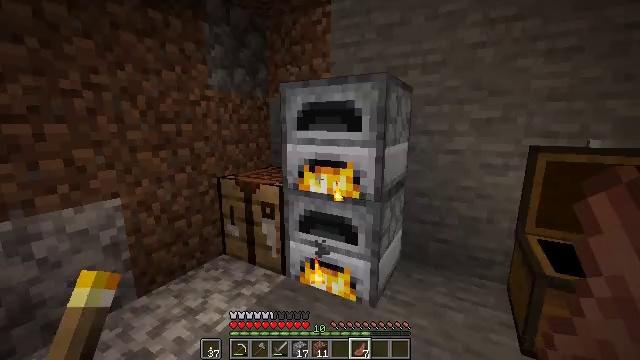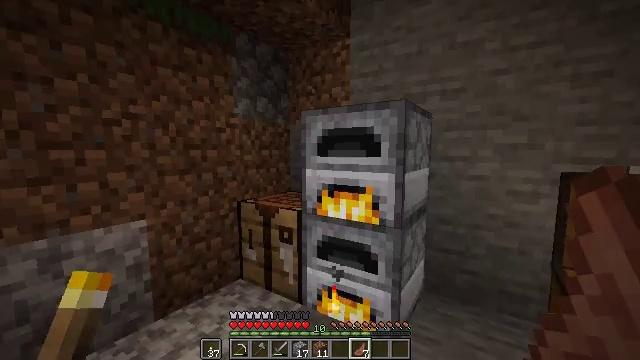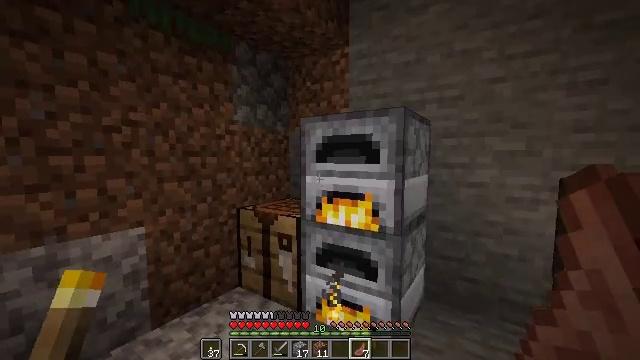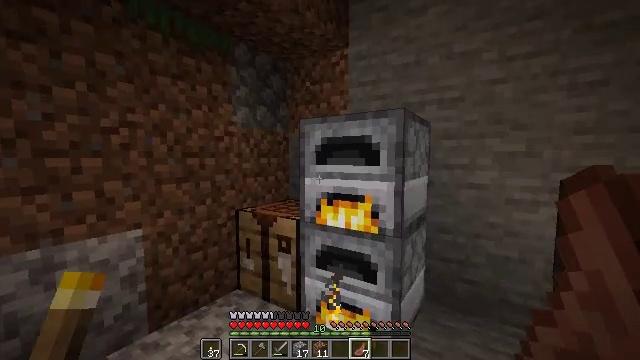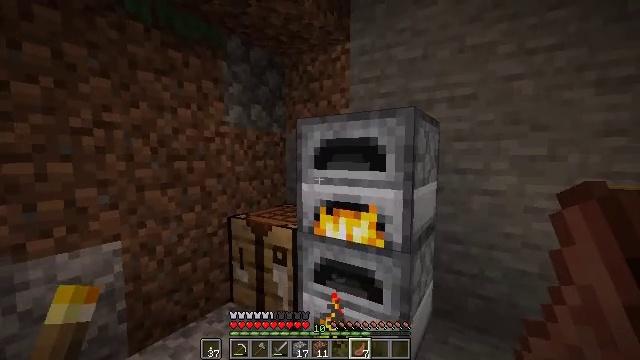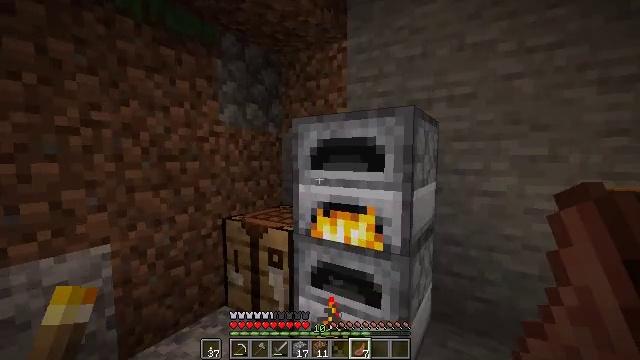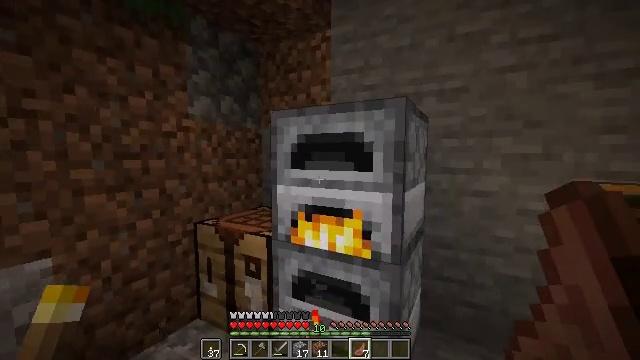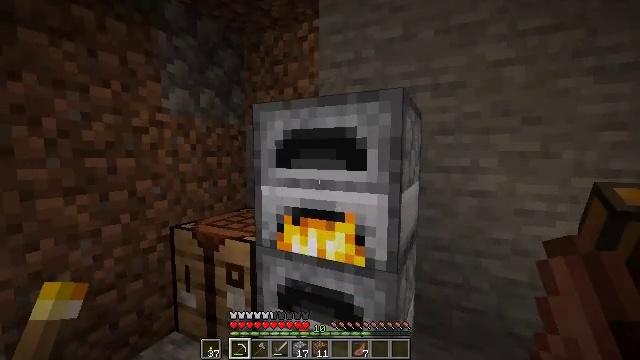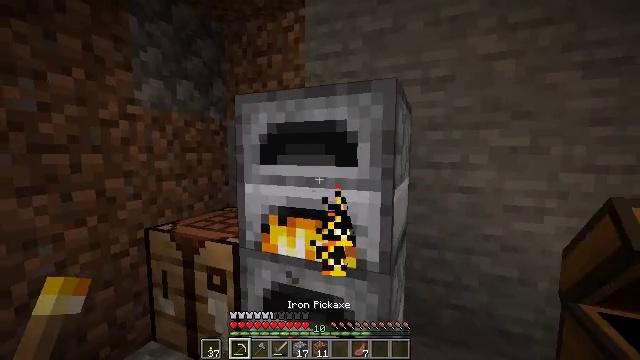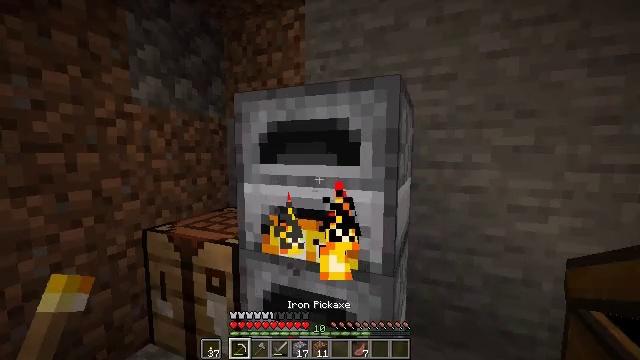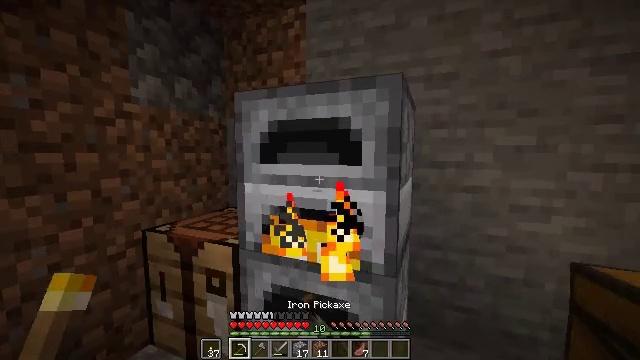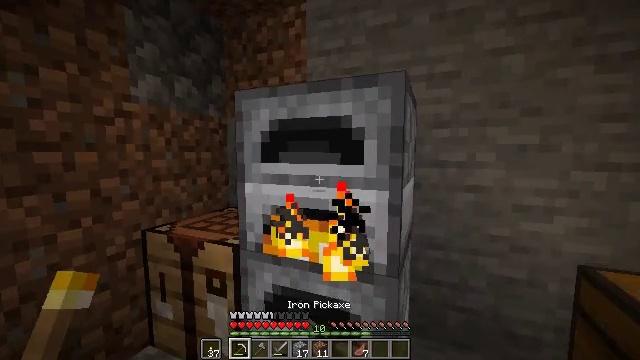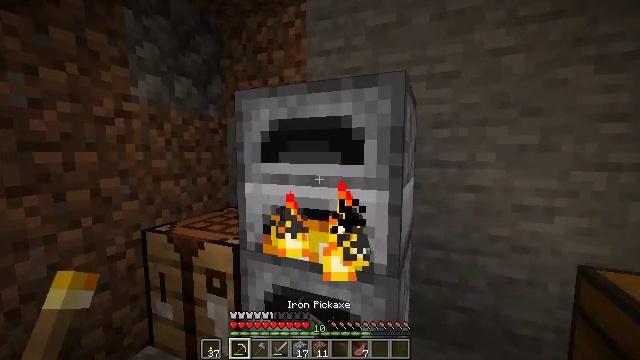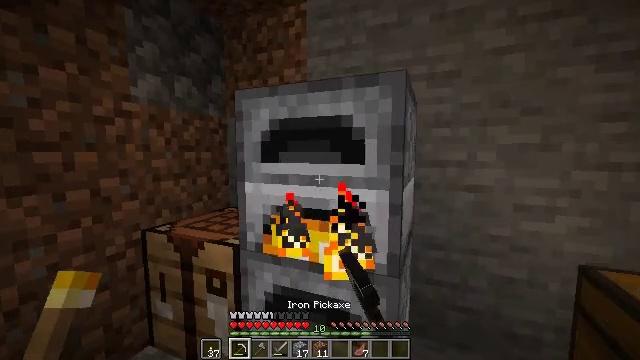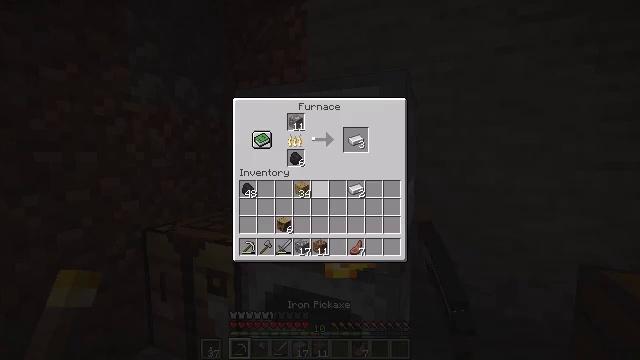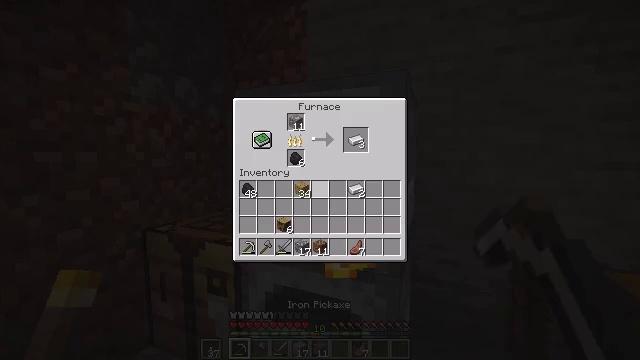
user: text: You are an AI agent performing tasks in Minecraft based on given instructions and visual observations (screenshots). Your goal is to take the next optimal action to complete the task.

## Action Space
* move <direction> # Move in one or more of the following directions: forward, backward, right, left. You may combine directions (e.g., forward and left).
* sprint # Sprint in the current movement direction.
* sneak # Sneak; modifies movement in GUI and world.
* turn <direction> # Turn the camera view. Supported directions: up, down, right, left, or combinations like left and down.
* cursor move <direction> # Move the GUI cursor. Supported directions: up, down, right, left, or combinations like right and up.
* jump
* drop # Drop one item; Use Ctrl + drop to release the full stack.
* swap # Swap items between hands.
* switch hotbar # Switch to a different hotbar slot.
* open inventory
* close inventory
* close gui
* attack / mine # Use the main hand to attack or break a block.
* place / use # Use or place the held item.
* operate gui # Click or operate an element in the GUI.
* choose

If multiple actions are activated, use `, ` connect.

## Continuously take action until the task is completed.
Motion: motion action
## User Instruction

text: Break oak leaves from the trees.
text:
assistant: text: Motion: turn left and up
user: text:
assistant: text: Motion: turn up
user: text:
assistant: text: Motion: move forward
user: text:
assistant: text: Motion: move forward
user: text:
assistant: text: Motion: move forward
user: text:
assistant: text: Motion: move forward, turn right
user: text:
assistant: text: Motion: turn right, switch to hotbar 1
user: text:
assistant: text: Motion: turn right, switch to hotbar 1
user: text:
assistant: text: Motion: use / place, switch to hotbar 1
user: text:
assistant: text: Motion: use / place
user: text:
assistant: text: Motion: use / place
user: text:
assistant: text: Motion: no_op
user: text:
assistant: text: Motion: no_op
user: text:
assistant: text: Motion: open gui
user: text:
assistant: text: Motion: no_op
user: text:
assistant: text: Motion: no_op
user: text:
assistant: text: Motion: no_op
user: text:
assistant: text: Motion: no_op
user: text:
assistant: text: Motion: no_op
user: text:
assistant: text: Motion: no_op
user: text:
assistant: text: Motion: no_op
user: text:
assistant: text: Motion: no_op
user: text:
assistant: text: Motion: no_op
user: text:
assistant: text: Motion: no_op
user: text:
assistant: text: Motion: no_op
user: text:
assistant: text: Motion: close gui
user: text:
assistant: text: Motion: turn right and down
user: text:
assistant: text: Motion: turn right and down
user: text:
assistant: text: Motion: turn down
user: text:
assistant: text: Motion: turn down